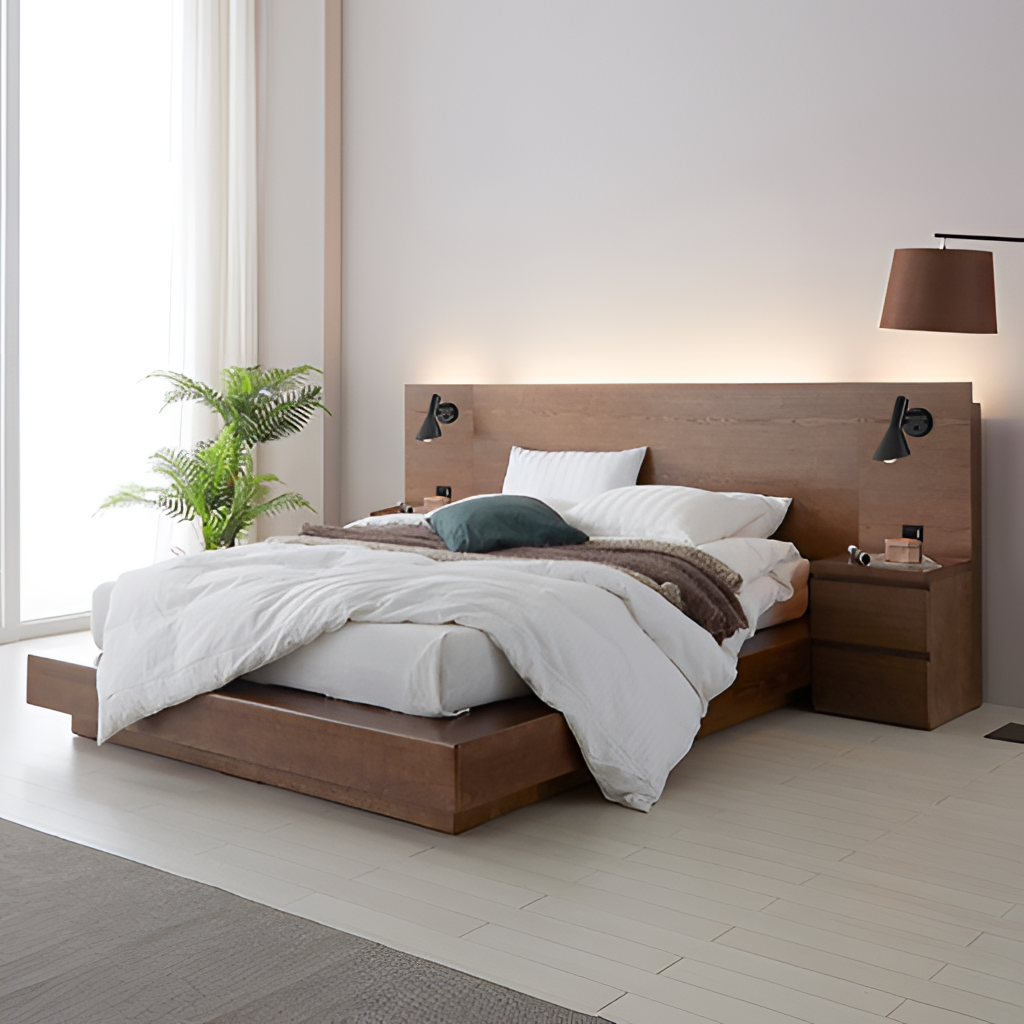
wood illuminated headboard bed, bedroom, contemporary, beige wood flooring, with wide plank pattern, paint wallpaper, with solid pattern